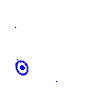
Particle: pion